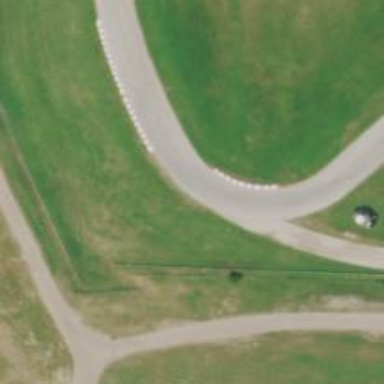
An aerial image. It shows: Raceway for motor sports.